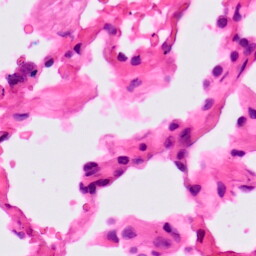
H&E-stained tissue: Lung